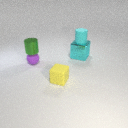
large cyan metal cube behind small yellow rubber cube